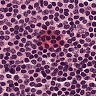
Metastatic tissue present: no